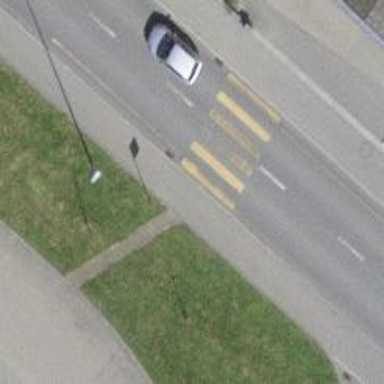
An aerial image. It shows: Uncontrolled zebra crossing on the road.